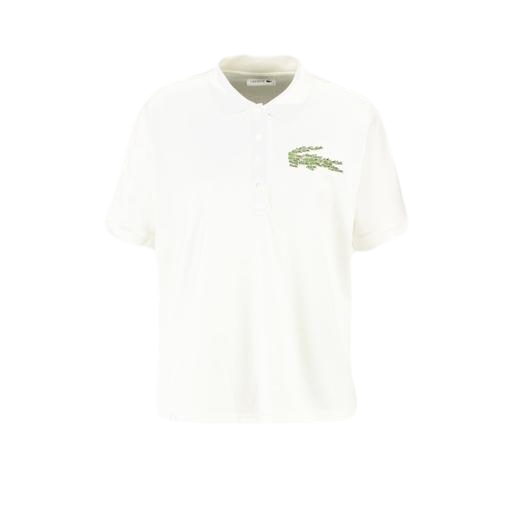
white cartoon cactus polo shirt, multicolor logo polo shirt, short sleeve polo, white background